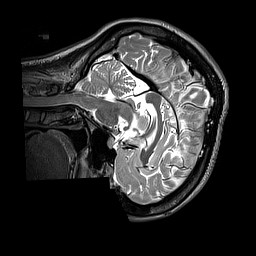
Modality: T2w
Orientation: sagittal
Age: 26
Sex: female
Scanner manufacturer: siemens
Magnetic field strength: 3 T
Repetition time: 3 s
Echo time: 0.422 s